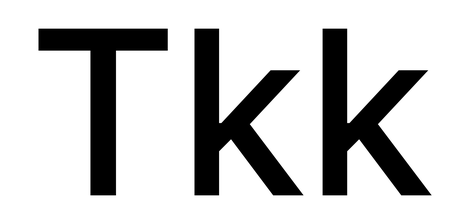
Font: Inter_Medium